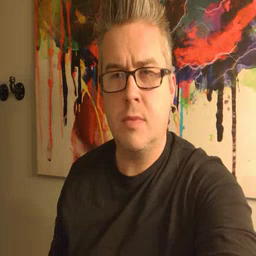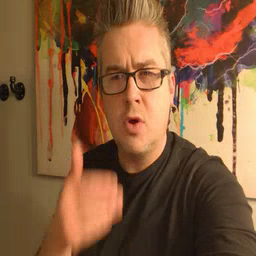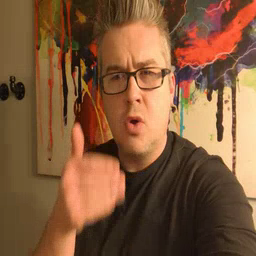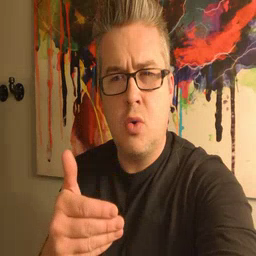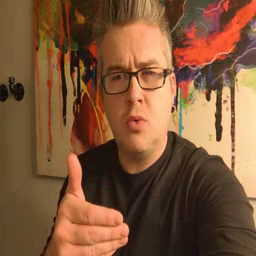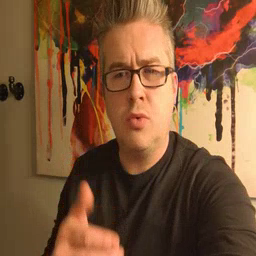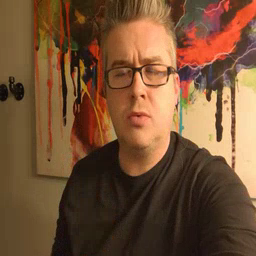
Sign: close